Field crop: maize
Growth stage: 2
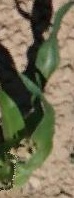
Species: maize